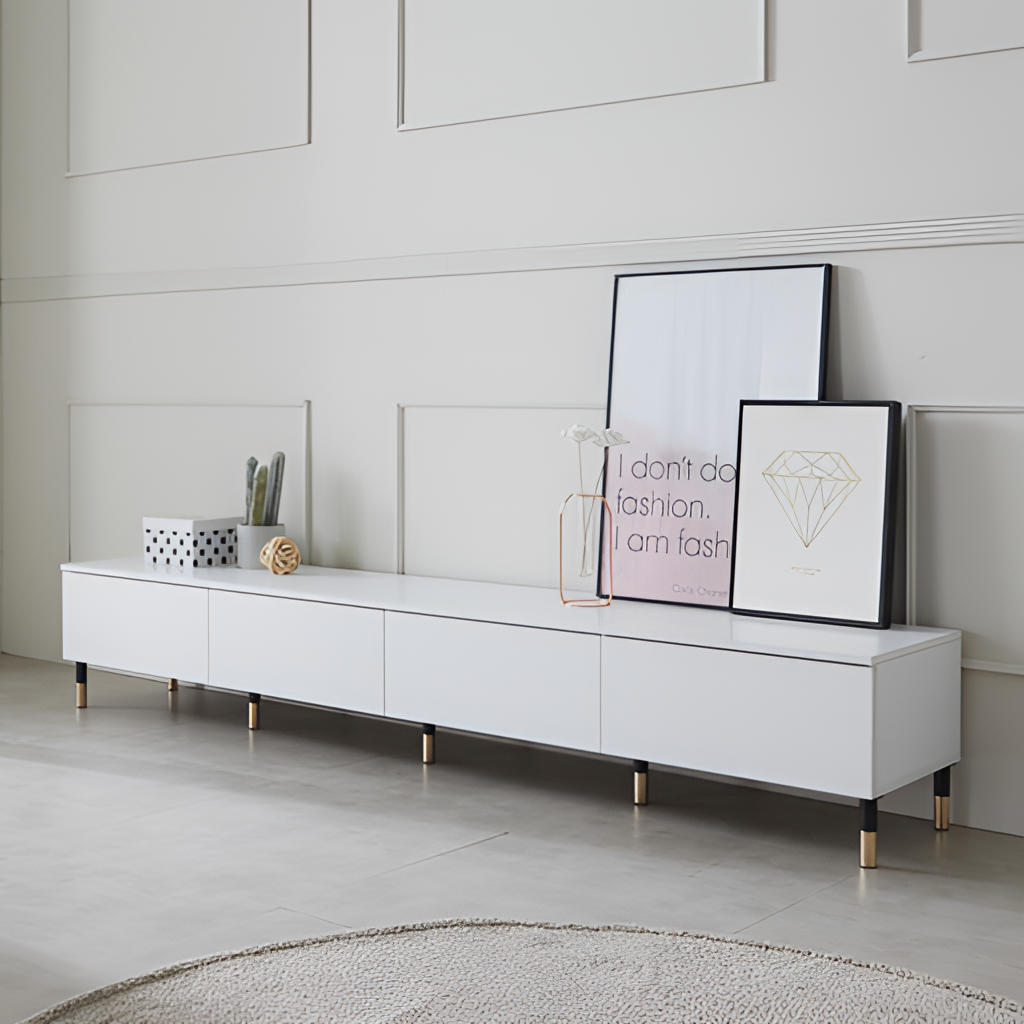
living room, white wood console, paint wallpaper, with solid pattern, tile flooring, with large square pattern, minimalist